Question: In computer vision, we often want to remove noise from an image. We can do this by getting an image and replacing distorted pixels with an average of its neighbours. I have no trouble understanding this but what are all the variables in the following equation meant to be? I've just found it in some slides but it doesn't come with any explanation:

The (i,j) is probably a given pixel and its neighbour, but what is the function f, the Omega, and the w? Any guesses?!
Cheers guys.
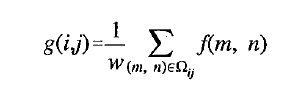
Answer: This is way too vague. Notation changes between papers and different approaches. Generally speaking that formula is doing some averaging within a neighbouring set of the i,j point (defined by the points in \Omega_{ij}) 'w' is some normalization constant and 'f(m,n)' is some function which typically assigns a value to m,n proportional to its distance from i,j
As I said your question is a bit too vague to say anything else...